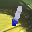
Label: 1